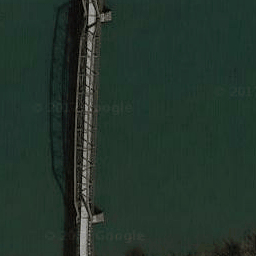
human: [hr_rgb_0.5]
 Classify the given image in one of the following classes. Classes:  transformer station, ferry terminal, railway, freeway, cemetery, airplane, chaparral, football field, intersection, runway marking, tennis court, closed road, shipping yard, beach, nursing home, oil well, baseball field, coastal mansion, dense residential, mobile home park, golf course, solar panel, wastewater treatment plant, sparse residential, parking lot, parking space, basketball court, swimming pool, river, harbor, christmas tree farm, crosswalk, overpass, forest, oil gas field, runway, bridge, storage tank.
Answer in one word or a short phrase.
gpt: bridge